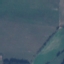
Label: Pasture